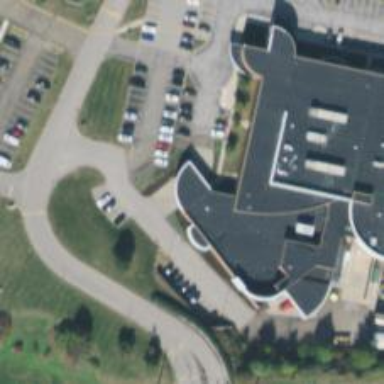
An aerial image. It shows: Healthcare clinic is depicted in the image.